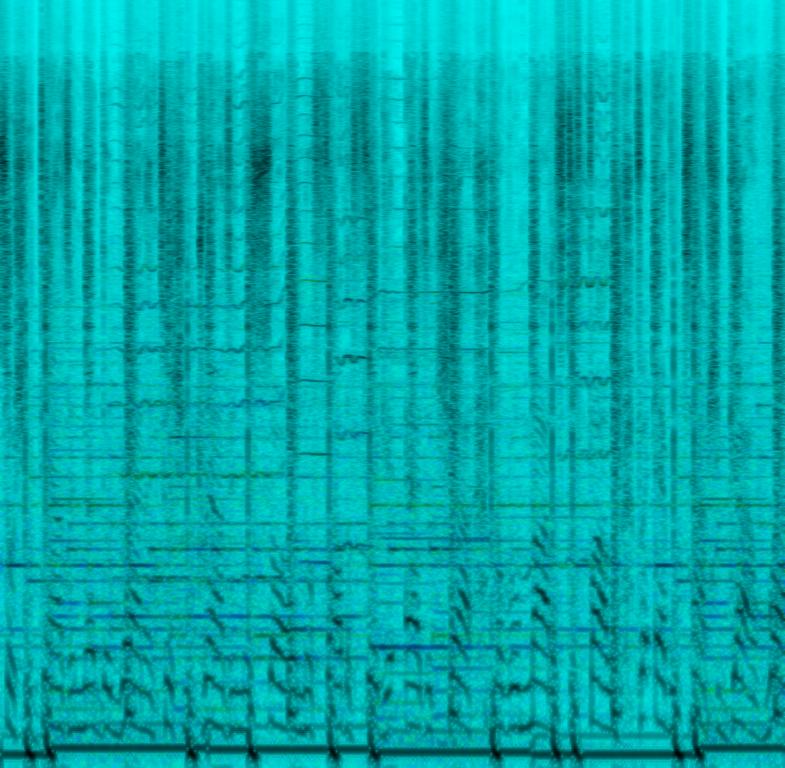
The Hip Hop song features a flat male vocal rapping over arpeggiated piano melody, sustained high pitched violin melody, punchy snare and kick hits, simple hi hats, boomy bass and soft crash cymbal. It sounds heartfelt, emotional and sad.